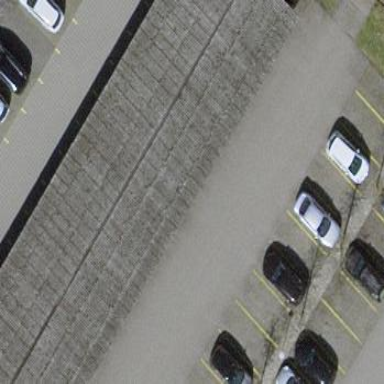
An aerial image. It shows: View of roof of building.